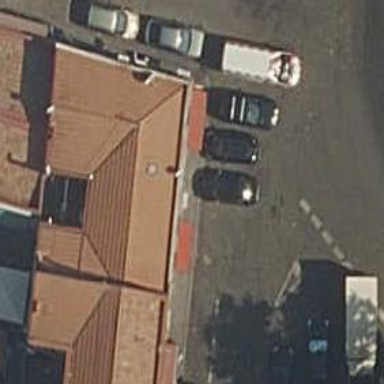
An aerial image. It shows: Bar.